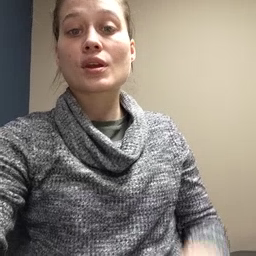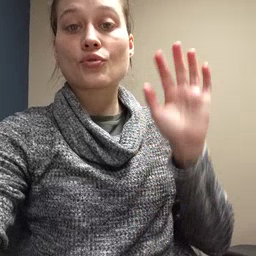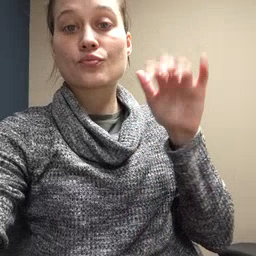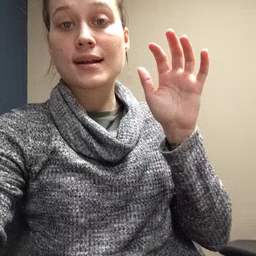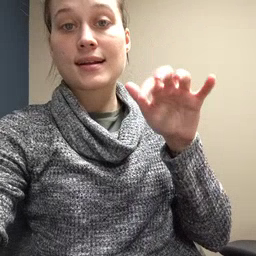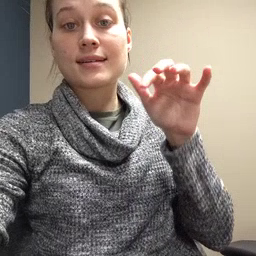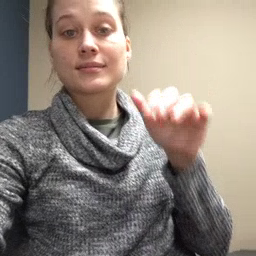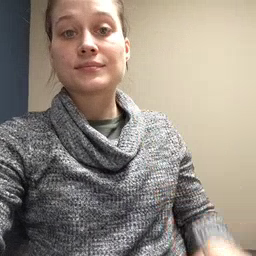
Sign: rain